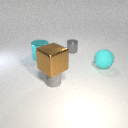
small gray rubber cylinder in front of large cyan rubber sphere